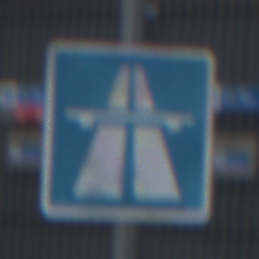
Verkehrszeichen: Autobahn
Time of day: MorningAfternoon
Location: Outdoor (Urban)
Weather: PartlyCloudy
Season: NotSpecified
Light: Natural